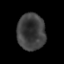
Tissue: skin
Cell type: Epithelial cells
Senescence score: 0.9331
Nuclear area (px): 1004
Mean DAPI intensity: 61.917